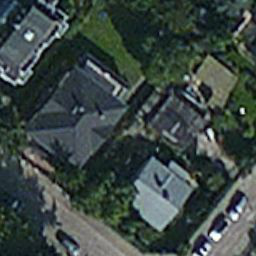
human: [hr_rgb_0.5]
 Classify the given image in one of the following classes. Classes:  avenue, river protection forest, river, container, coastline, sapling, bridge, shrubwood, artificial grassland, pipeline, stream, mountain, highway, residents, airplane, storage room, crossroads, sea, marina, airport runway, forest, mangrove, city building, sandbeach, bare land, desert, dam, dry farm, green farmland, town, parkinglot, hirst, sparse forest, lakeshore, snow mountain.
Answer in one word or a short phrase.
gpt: residents